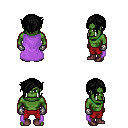
a pixel art fantasy rpg character, male body template, orc, green skin, lavender cape, red pants, black pixie cut hairstyle, metal gloves, maroon shoes, four views (front, back, left, right), 2x2 character sprite sheet, small pixel art, hard edges, no anti-aliasing